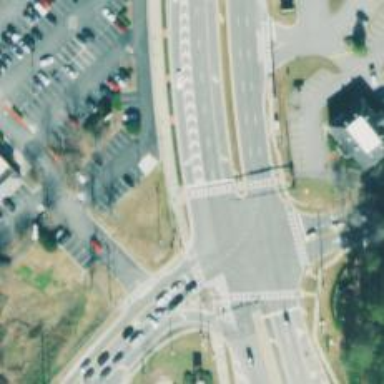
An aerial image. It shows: Marked crossing on the road.